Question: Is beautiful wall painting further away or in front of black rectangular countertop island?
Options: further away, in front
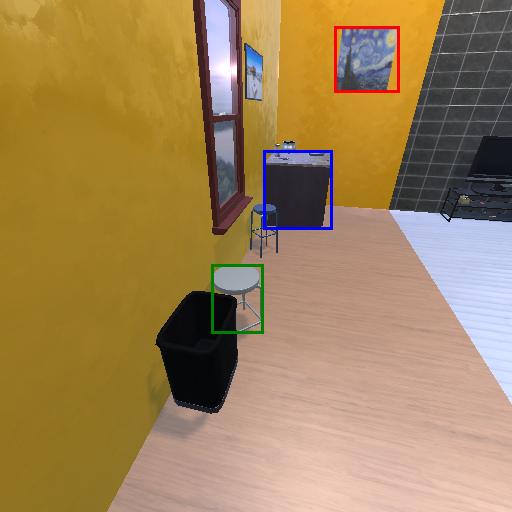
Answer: further away